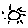
Label: sun